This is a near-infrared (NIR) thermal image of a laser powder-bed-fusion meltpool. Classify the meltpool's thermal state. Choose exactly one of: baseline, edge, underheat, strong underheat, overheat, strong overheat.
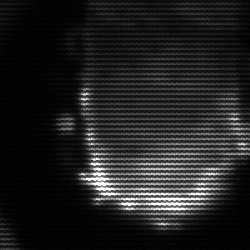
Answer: baseline